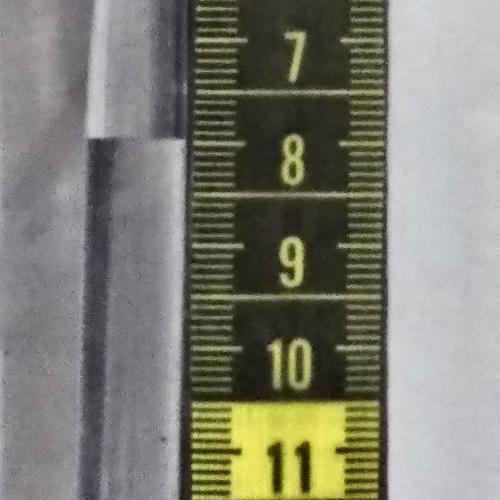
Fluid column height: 8.0 cm